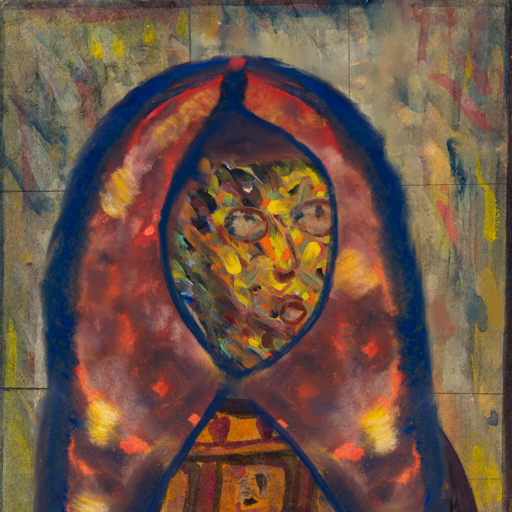
Background: GypsyMother, Head And Neck Side: An_Impression, Face Side: Orphan, Bust: Doll, Hair Side: Blank, Head Accessory: Mother_And_Son_Mother_Scarf, Second Necklace: Blank, Necklace: Blank, Baby: Blank